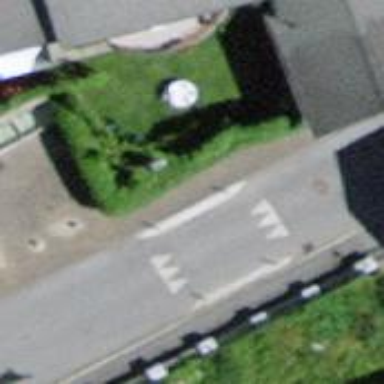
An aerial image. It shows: Traffic hump for calming the traffic.